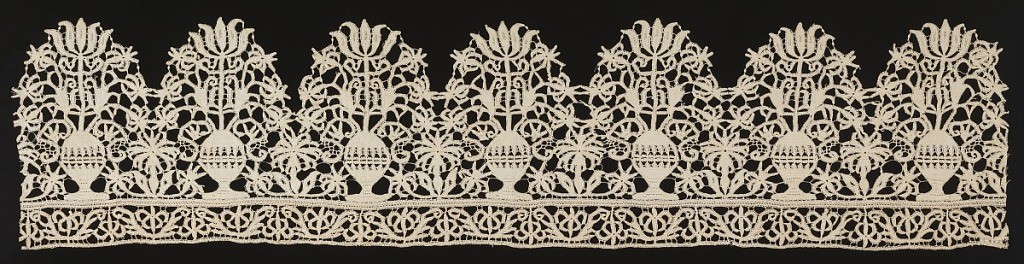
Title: Border
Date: early–mid-17th century
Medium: linen Technique: bobbin lace, discontinuous tape
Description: Deeply scalloped border with a vase of flowers in each scallop. Narrow bobbin lace in flower pattern joined to straight edge of border.